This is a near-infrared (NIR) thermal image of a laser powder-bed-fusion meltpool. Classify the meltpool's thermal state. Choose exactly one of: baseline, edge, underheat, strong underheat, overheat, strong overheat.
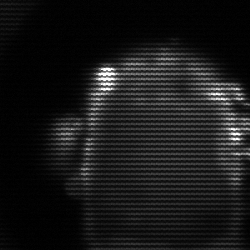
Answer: baseline